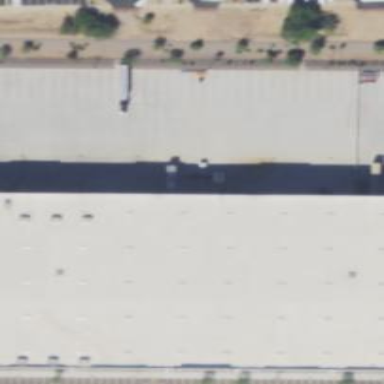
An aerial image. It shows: Warehouse.